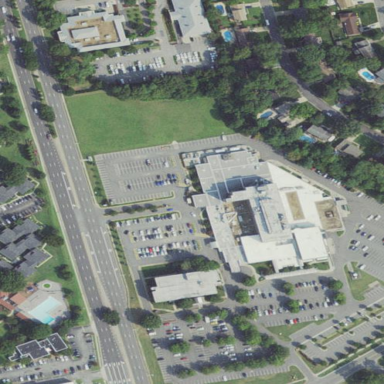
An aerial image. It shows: Hospital building.